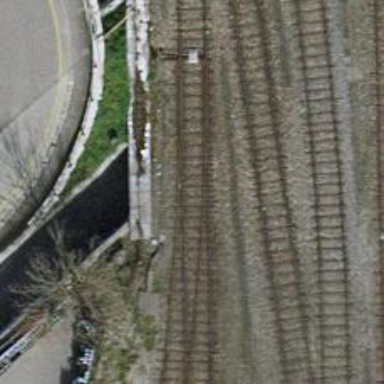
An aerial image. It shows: Single-track railway spur.